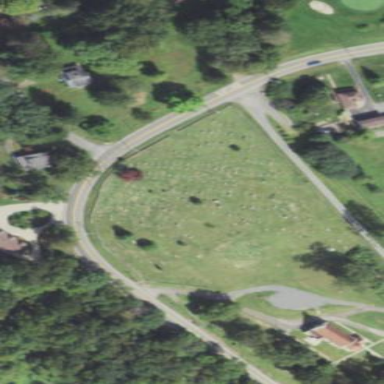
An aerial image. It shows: Cemetery.